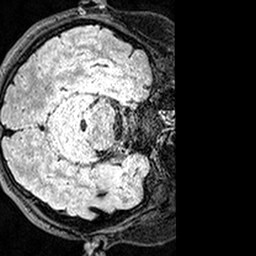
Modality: FLAIR
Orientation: axial
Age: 21
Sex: female
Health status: healthy
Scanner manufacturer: siemens
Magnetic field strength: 3 T
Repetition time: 5 s
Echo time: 0.388 s